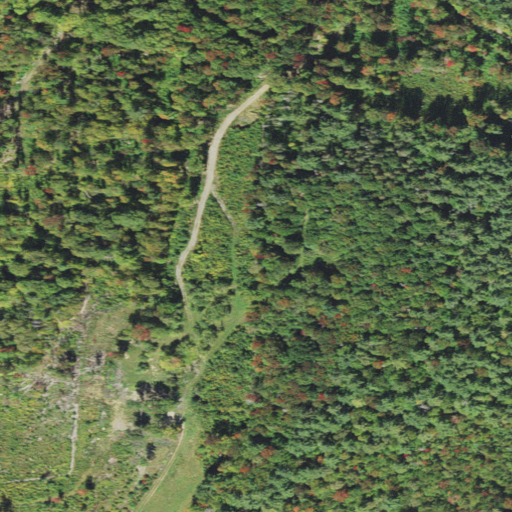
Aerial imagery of mountain in New Hampshire named Russell Hill containing mixed forest, deciduous forest, evergreen forest, grassland, and open development